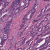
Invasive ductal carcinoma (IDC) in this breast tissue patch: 1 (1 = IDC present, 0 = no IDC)